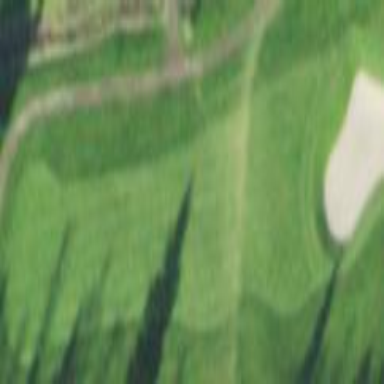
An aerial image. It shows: Grassy fairway on golf course.